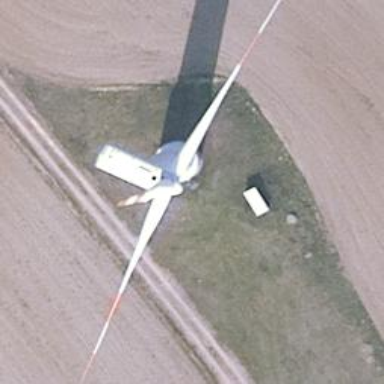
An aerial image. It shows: Wind turbine generator that utilizes wind as its source for generating electricity. It is of the horizontal axis type.